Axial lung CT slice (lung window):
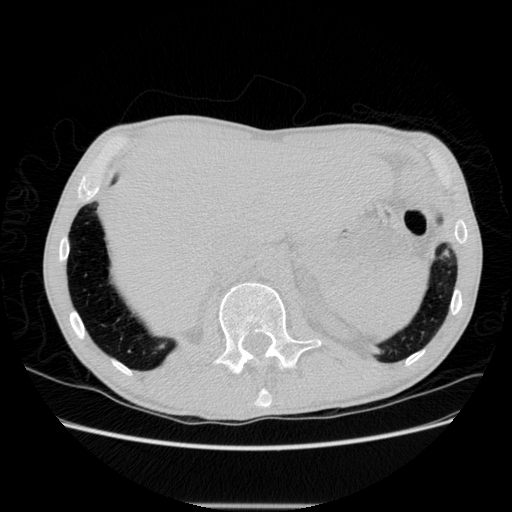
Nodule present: no